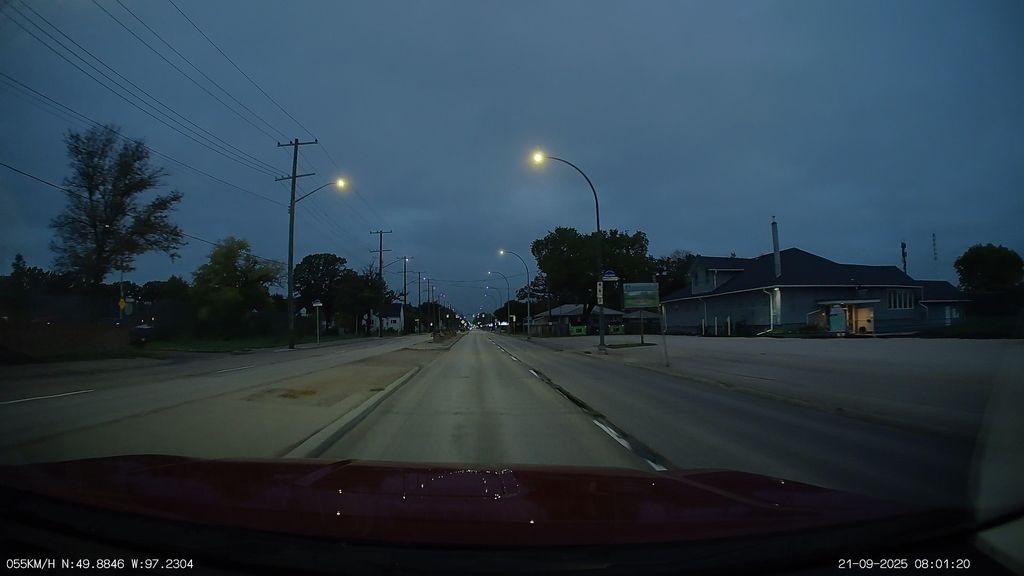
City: winnipeg